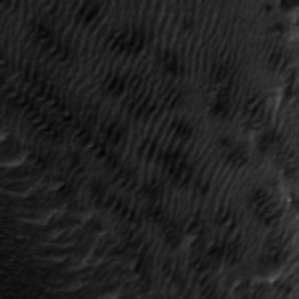
Label: frost